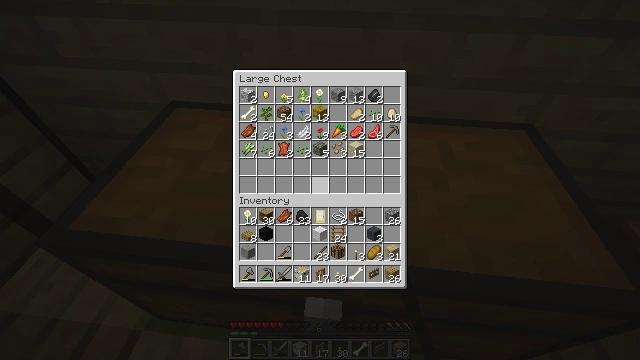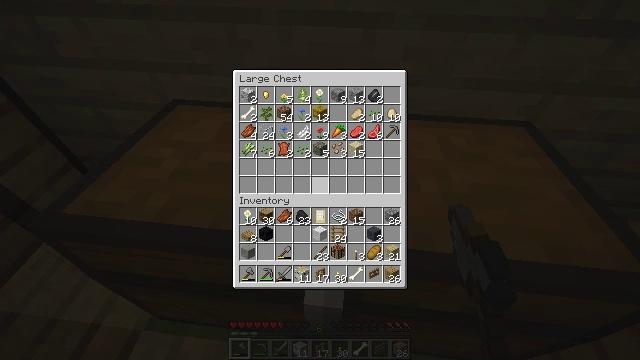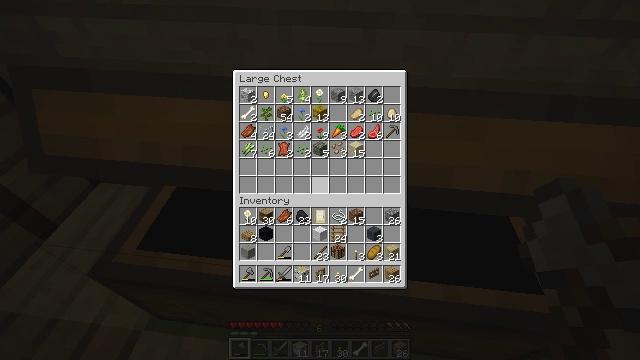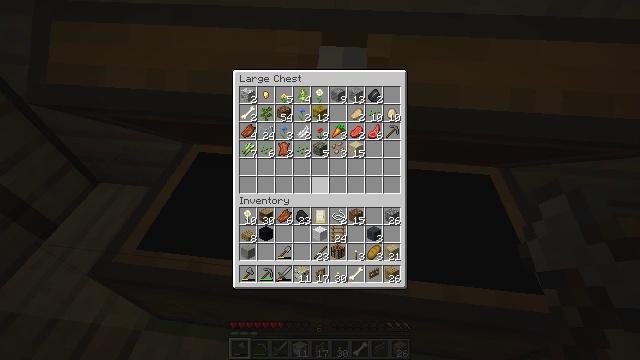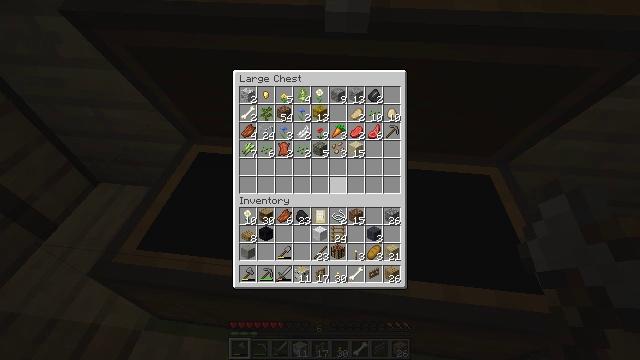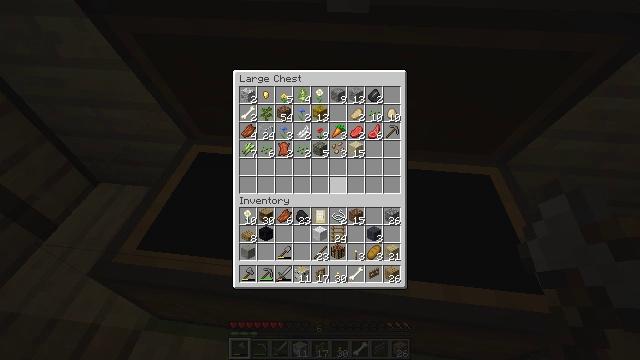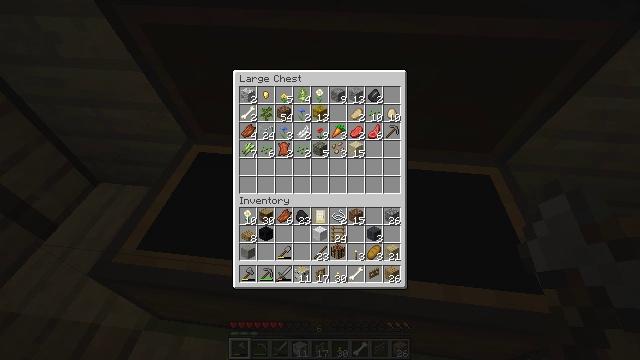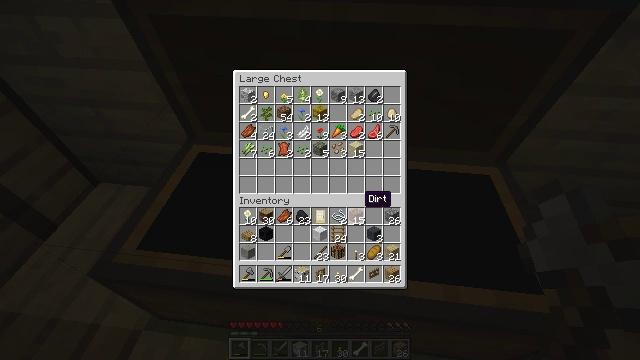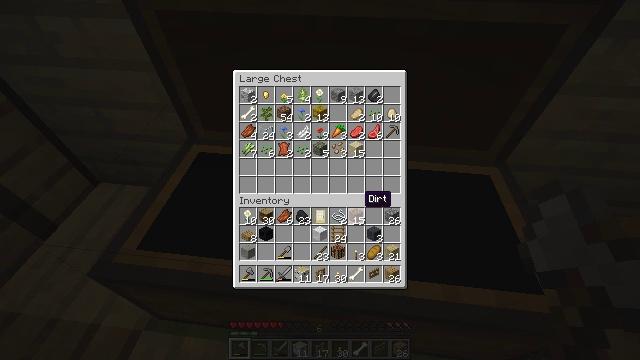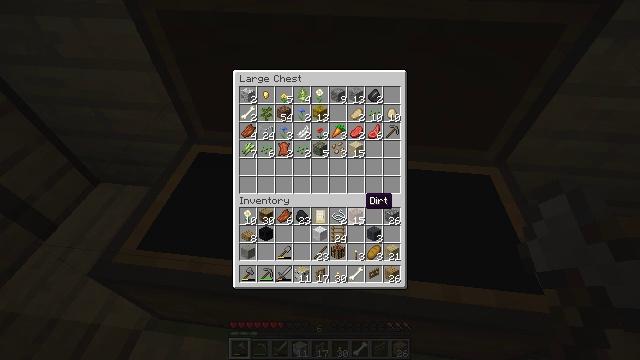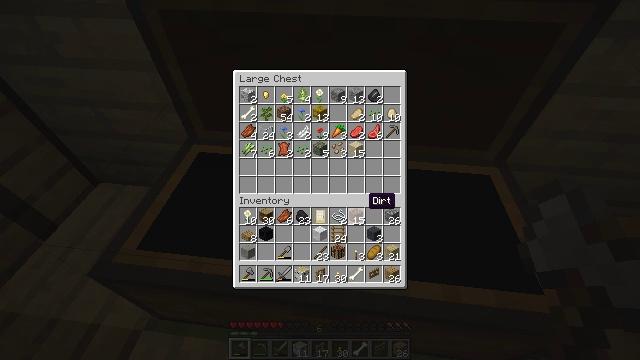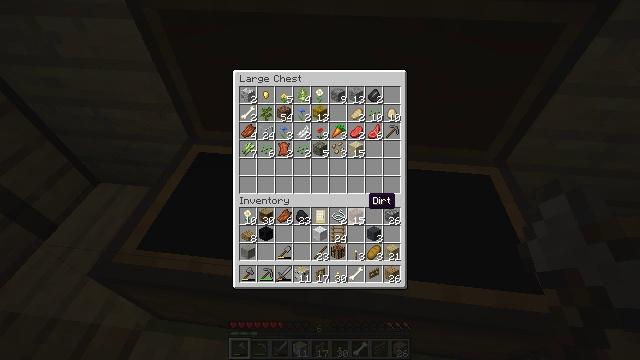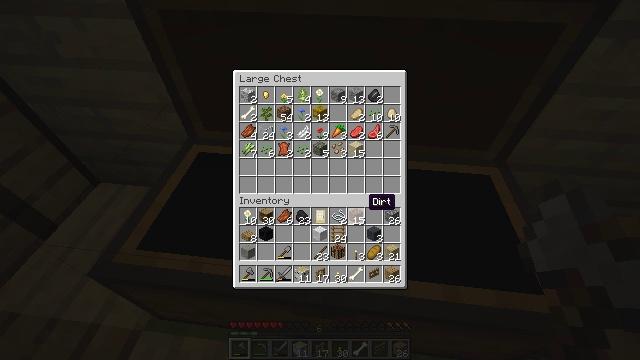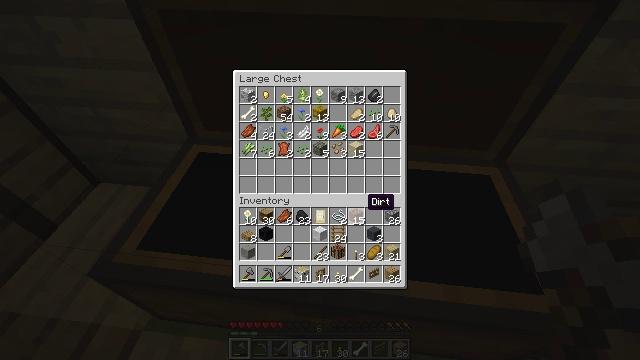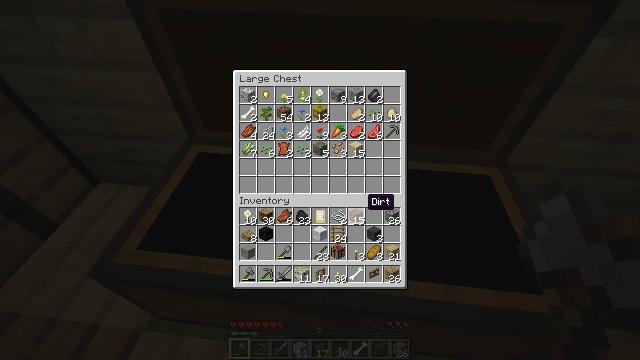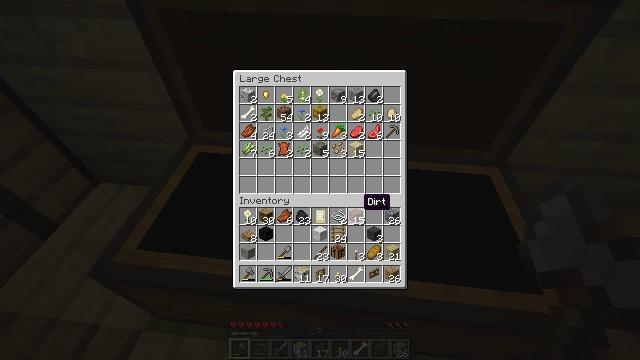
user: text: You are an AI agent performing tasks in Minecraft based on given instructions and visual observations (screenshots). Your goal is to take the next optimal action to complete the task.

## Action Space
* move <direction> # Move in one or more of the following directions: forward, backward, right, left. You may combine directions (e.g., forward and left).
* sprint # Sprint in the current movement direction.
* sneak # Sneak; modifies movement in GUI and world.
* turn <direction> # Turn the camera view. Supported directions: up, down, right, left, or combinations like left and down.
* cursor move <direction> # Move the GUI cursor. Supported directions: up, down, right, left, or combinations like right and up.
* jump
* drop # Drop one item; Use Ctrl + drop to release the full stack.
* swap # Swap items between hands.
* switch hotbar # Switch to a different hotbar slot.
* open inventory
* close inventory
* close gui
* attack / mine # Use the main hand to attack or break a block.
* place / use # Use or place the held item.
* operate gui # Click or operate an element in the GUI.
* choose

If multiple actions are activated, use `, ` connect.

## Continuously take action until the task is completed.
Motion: motion action
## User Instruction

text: Create a gray bed by combining wool and planks.
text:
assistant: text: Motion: no_op
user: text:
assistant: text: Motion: no_op
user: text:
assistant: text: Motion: no_op
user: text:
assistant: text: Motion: no_op
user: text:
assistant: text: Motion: cursor move right and down
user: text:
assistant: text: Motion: no_op
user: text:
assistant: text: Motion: cursor move right and down
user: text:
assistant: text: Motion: no_op
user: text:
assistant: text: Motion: no_op
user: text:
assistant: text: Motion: no_op
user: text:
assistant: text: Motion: no_op
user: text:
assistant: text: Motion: no_op
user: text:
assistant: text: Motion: no_op
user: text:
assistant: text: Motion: no_op
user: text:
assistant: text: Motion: no_op
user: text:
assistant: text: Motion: no_op
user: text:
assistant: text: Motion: no_op
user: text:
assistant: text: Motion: no_op
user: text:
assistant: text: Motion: cursor move left and down
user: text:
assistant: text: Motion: cursor move down
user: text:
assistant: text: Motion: no_op
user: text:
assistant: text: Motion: no_op
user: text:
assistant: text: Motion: no_op
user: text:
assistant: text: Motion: no_op
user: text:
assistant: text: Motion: no_op
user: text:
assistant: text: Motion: no_op
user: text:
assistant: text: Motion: no_op
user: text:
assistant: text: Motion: cursor move right
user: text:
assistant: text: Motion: cursor move right
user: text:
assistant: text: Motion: cursor move right